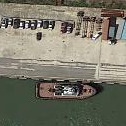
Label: civil